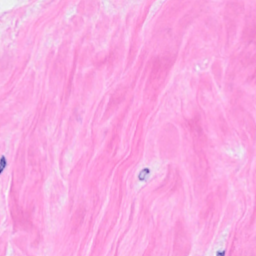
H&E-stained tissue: Breast